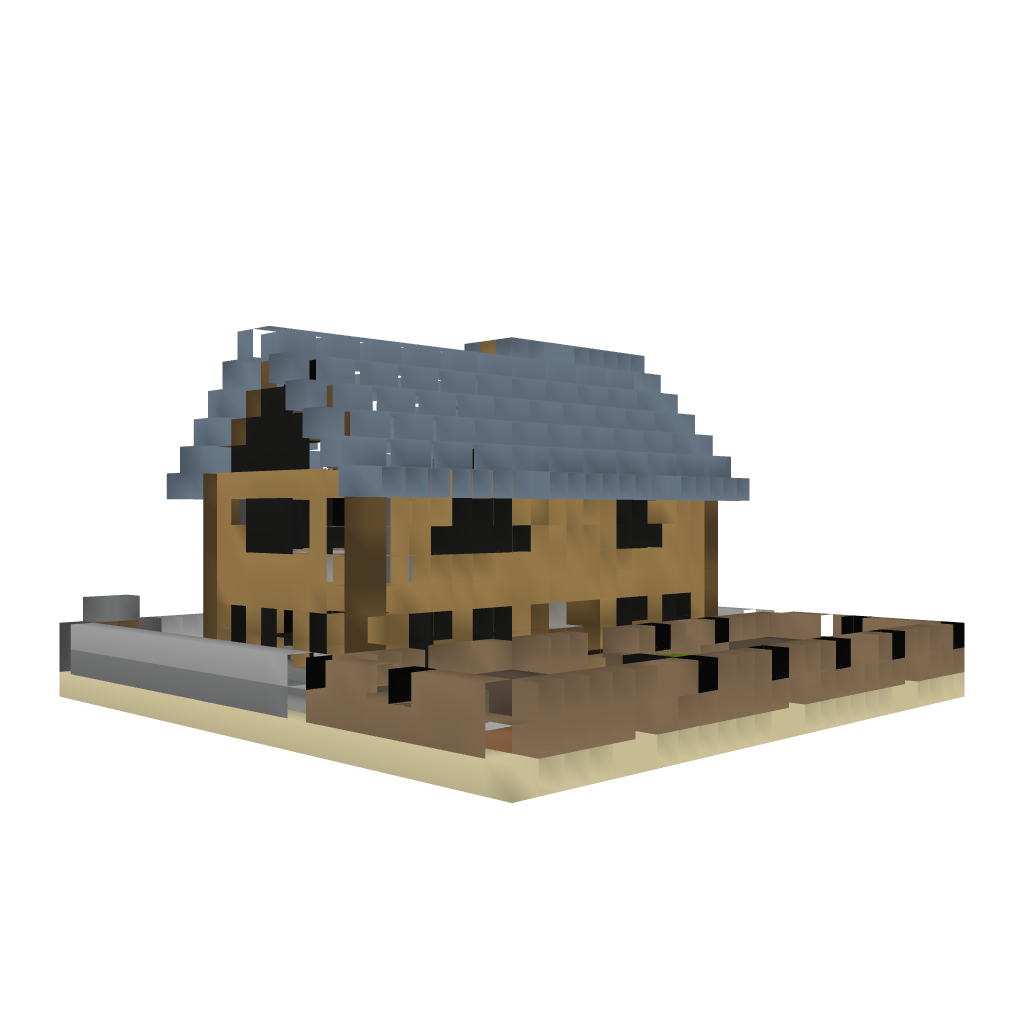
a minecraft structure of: Basic Farm n°1